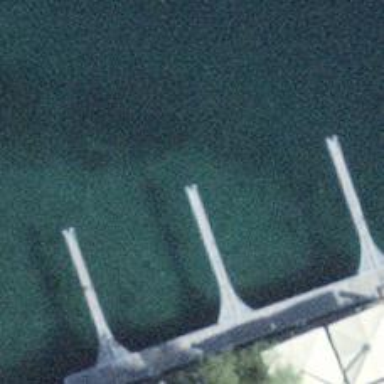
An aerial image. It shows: Man-made pier.